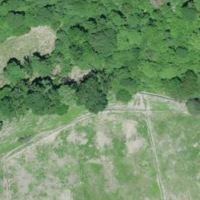
EUNIS habitat code: 44
Species observed at this site:
Fagus sylvatica